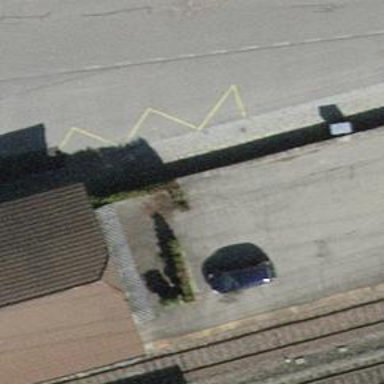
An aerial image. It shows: Platform with shelter for public transport.